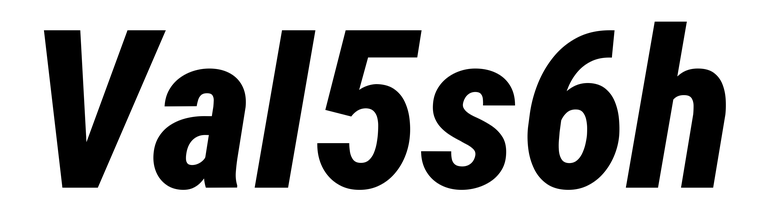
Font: Roboto-Italic_Condensed_ExtraBold_Italic